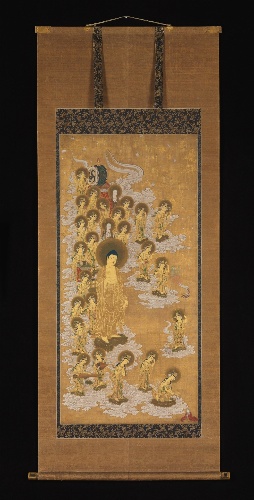
Title: 阿弥陀二十五菩薩来迎図|Welcoming Descent of Amida Buddha and Twenty-five Bodhisattvas
Date: 1668
Object type: Hanging scroll
Classification: Paintings
Medium: Hanging scroll; ink, color, and gold on silk
Culture: Japan
Period: Edo period (1615–1868)
Dimensions: Image: 51 1/8 x 24 1/4 in. (129.9 x 61.6 cm)
Overall with mounting: 80 x 32 in. (203.2 x 81.3 cm)
Overall with knobs: 80 x 35 1/2 in. (203.2 x 90.2 cm)
Department: Asian Art
Credit line: Bequest of Lettice Sands Phelps Stokes, 1988
Accession year: 1989
Repository: Metropolitan Museum of Art, New York, NY
Tags: Bodhisattvas|Buddha